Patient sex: M
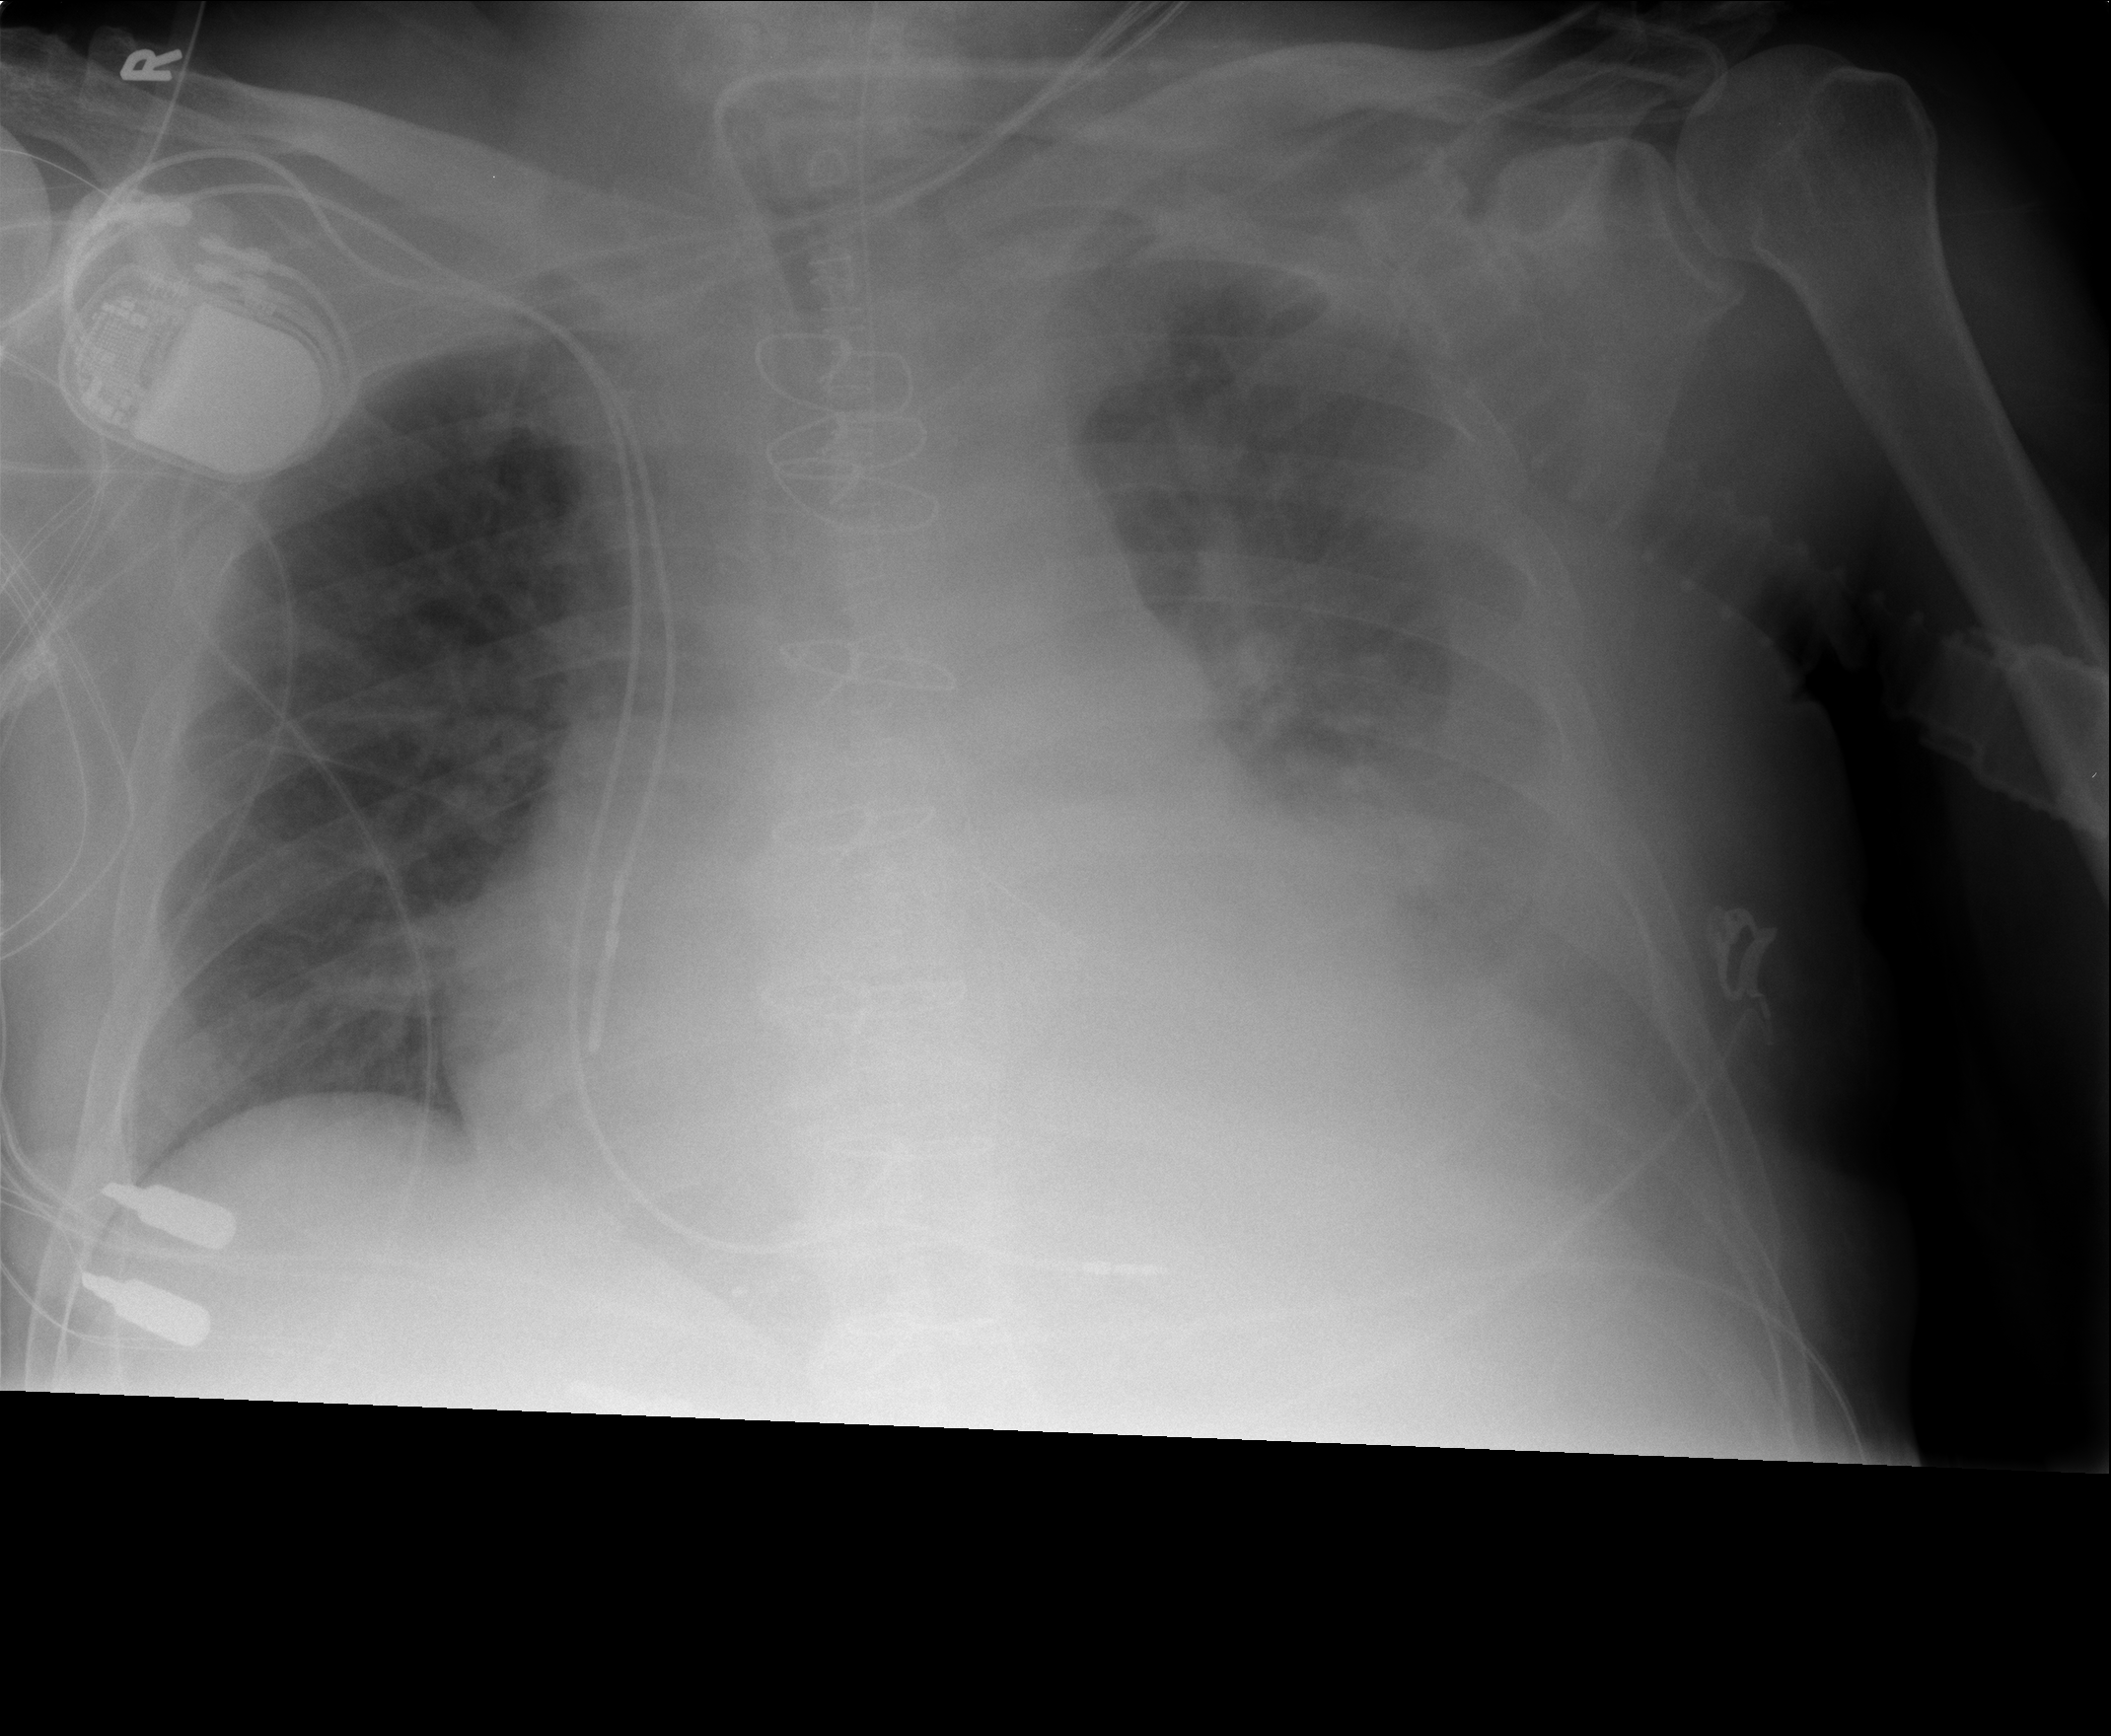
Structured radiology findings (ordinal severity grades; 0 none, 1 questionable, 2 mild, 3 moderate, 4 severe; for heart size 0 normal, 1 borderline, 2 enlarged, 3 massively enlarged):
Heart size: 2
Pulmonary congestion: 3
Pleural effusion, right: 0
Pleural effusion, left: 3
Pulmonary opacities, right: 0
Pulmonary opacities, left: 0
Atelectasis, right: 1
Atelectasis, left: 3